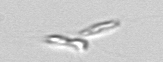
Label: Dinobryon